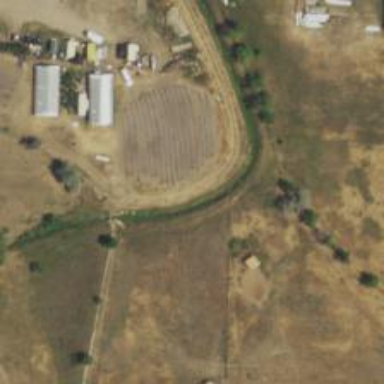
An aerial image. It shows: Canal used for irrigation purposes.